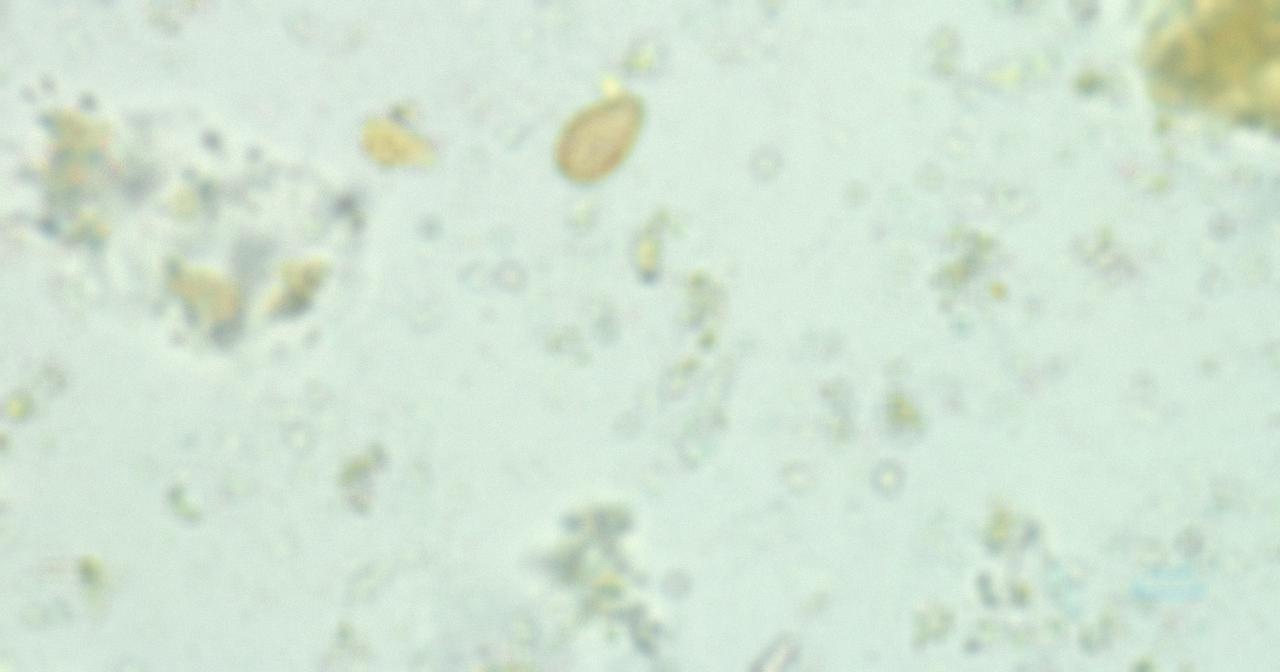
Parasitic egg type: Opisthorchis viverrine